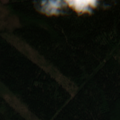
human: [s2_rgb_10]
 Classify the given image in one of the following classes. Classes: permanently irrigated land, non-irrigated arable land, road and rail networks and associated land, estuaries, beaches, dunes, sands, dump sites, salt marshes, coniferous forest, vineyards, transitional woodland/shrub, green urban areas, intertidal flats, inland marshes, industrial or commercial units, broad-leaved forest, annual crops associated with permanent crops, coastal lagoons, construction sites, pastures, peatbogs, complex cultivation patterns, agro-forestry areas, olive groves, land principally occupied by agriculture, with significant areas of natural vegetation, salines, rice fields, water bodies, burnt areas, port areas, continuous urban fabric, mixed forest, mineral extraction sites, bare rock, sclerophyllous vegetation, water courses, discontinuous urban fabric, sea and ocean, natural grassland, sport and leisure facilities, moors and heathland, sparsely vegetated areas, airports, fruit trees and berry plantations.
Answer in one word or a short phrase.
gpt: coniferous forest, transitional woodland/shrub